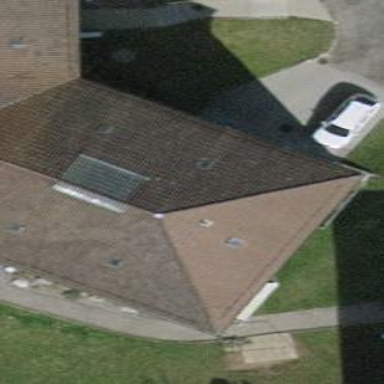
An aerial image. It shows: Apartment building with hipped roof.